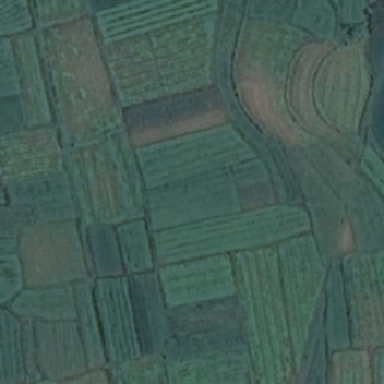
Rectangular and arched farms are in various shades of green .